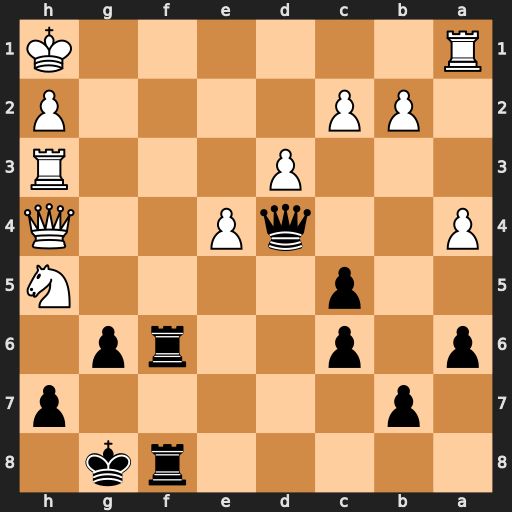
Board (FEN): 5rk1/1p5p/p1p2rp1/2p4N/P2qP2Q/3P3R/1PP4P/R6K
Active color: b
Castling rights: -
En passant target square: -
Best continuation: Rf1+ Rxf1 Rxf1+ Kg2 Qg1#